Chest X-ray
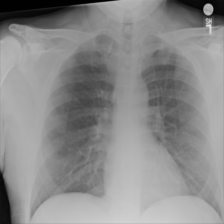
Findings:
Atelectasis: negative
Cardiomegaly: negative
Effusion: negative
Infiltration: negative
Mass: negative
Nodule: negative
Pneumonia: negative
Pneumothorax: negative
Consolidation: negative
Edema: negative
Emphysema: negative
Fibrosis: negative
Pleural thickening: negative
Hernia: negative